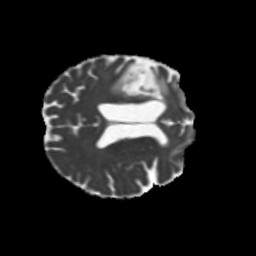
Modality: MD
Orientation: axial
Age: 64
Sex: female
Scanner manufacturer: siemens
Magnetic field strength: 3 T
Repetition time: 5.25 s
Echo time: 0.08 s